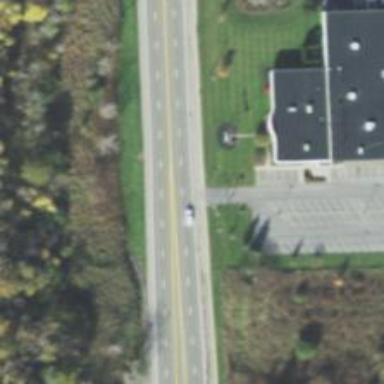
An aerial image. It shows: Secondary road with asphalt surface. There is sidewalk on the left side.